Interaction volume radius: 5 \u00c5
Interaction volume height: 35 \u00c5
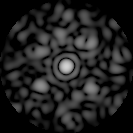
Disorder parameter: 0.6369